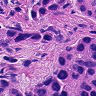
Metastatic tissue present: yes